Interaction volume radius: 5 \u00c5
Interaction volume height: 20 \u00c5
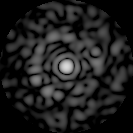
Disorder parameter: 0.8259